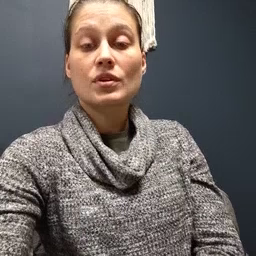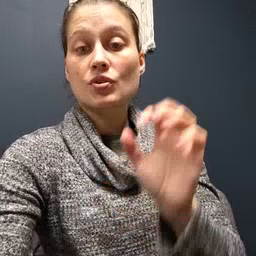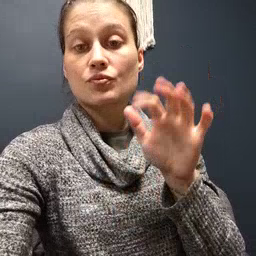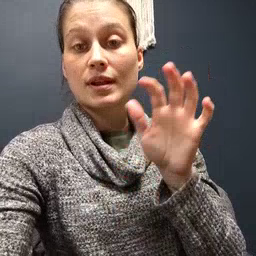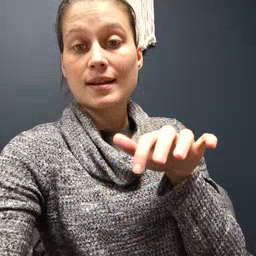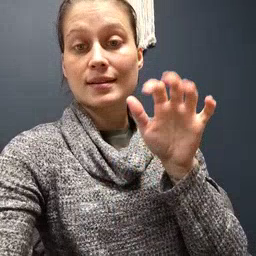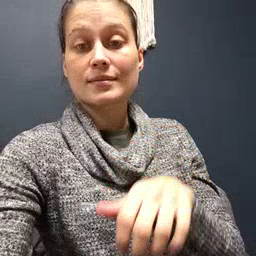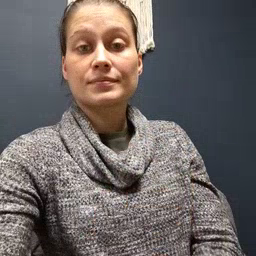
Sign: rain